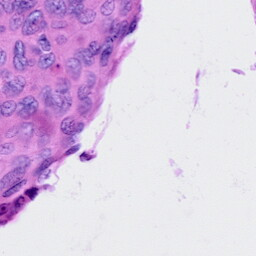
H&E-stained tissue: Cervix